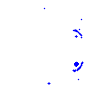
Particle: pion